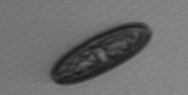
Label: Ephemera